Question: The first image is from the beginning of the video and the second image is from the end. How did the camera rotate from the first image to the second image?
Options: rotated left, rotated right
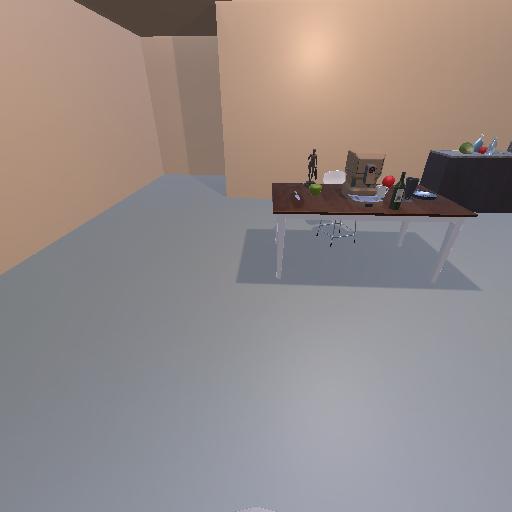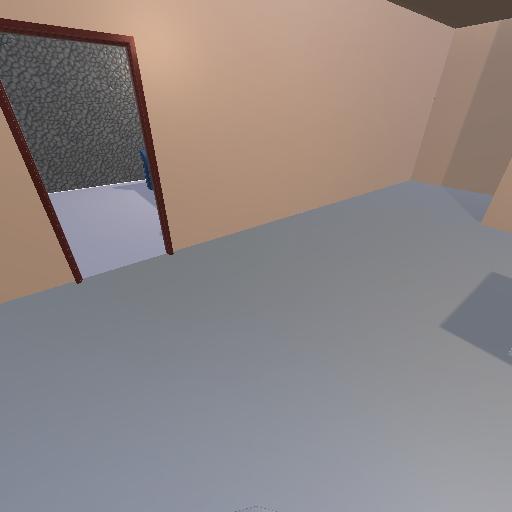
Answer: rotated left